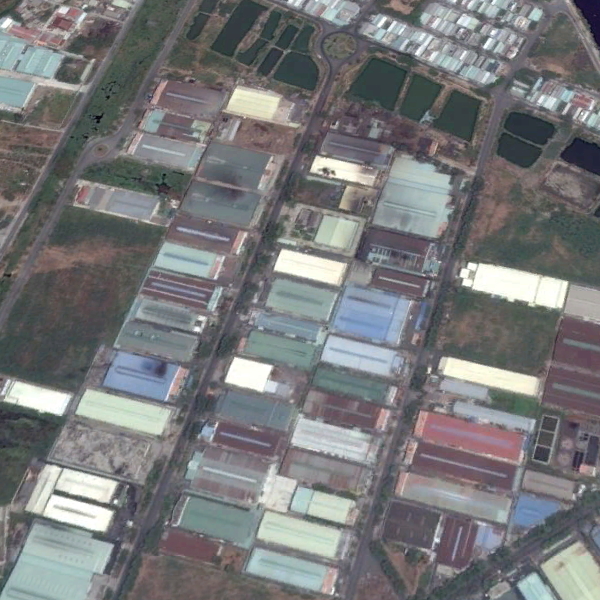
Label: Industrial